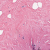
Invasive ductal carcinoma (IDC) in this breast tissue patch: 0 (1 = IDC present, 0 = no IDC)